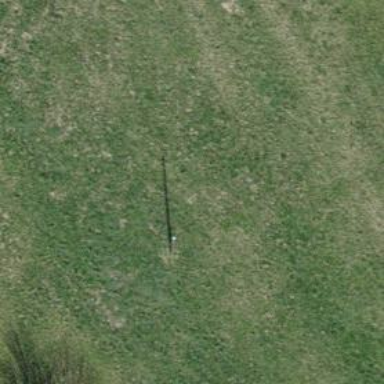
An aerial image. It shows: Minor power line.